Question: When calling the Data action of the CheckoutController, I keep getting the following error:

I am using this technique for passing parameters in several other controllers and I haven't had any troubles there. My code of the CheckoutController and default route is shown below. Thanks in advance!
'''
using System;
using System.Collections.Generic;
using System.Linq;
using System.Web;
using System.Web.Mvc;
using WebApplication2.Functions;
using WebApplication2.Models;
namespace WebApplication2.Controllers
{
public class CheckoutController : Controller
{
private thelearningbayEntities _db = new thelearningbayEntities();
private Auth Permission = new Auth();
[HttpGet]
public ActionResult Data(int Orderid)
{
if (Permission.Check(0))
{
var email = Session["email"].ToString();
_db.Configuration.ProxyCreationEnabled = false;
var result = (from order_line in _db.order_line
join orders in _db.orders on order_line.id_order equals orders.id_order
join product in _db.product on order_line.p_id equals product.p_id
where (orders.email == email) && (orders.id_order == Orderid)
select new { order_line.amount, product.p_name, product.price, product.t_image}).ToList();
return Json(result, JsonRequestBehavior.AllowGet);
}
Session["referrer"] = "/Checkout/";
return RedirectToAction("Index", "Login");
}
}
}
'''
Routeconfig:
'''
using System;
using System.Collections.Generic;
using System.Linq;
using System.Web;
using System.Web.Mvc;
using System.Web.Routing;
namespace WebApplication2
{
public class RouteConfig
{
public static void RegisterRoutes(RouteCollection routes)
{
routes.IgnoreRoute("{resource}.axd/{*pathInfo}");
routes.MapRoute(
name: "Product",
url: "{controller}/{action}/{id}",
defaults: new { controller = "MainPage", action = "Index", id = UrlParameter.Optional }
);
}
}
}
'''
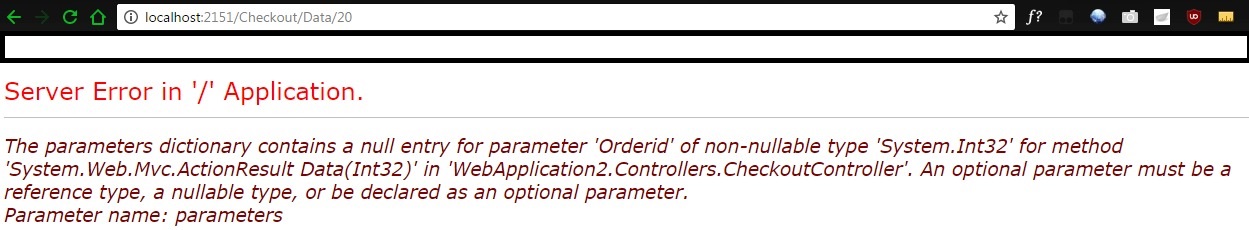
Answer: Change your action method parameter to 'Id' so that your request url matches the default routing pattern, which is '{controller}/{action}/{id}'.
'''
public ActionResult Data(int id)
{
//use id
}
'''
Fix the code which generates the link to this action method to use the 'orderId' routeValue(querystring key) explicitly.
For example, If you are using the 'Html.ActionLink' method,
'''
@Html.ActionLink("Checkout","Data","Checkout",new { orderId=20 },null)
'''
Or the markup (the helper ultimately generate the markup like below)
'''
<a href="/Checkout/Data?orderId=20">Checkout</a>
'''